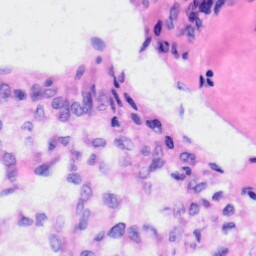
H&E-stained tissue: Liver